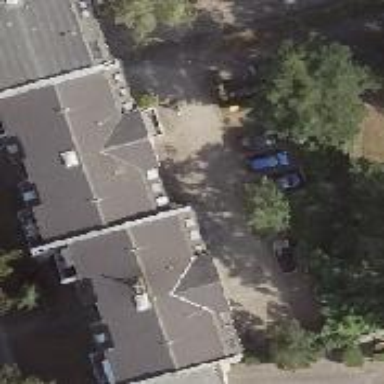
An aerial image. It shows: Image showing building with apartments.